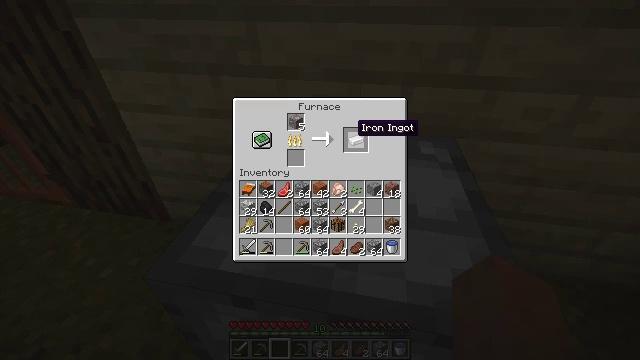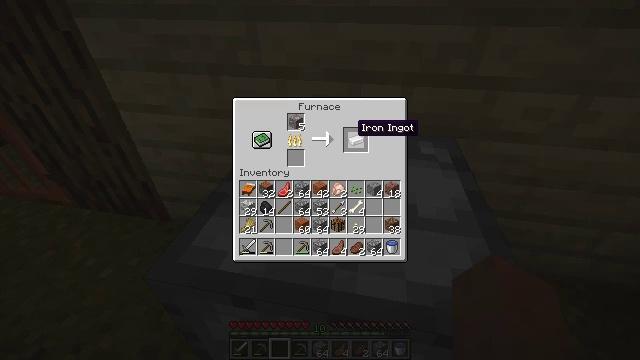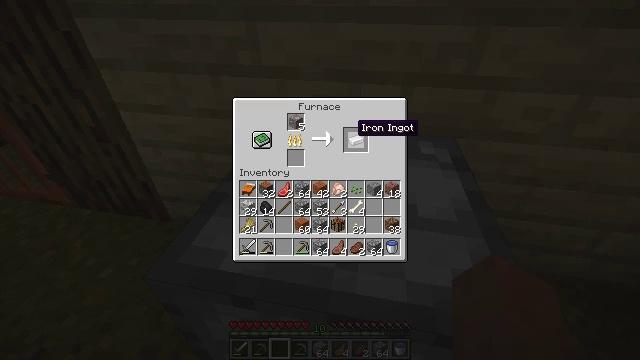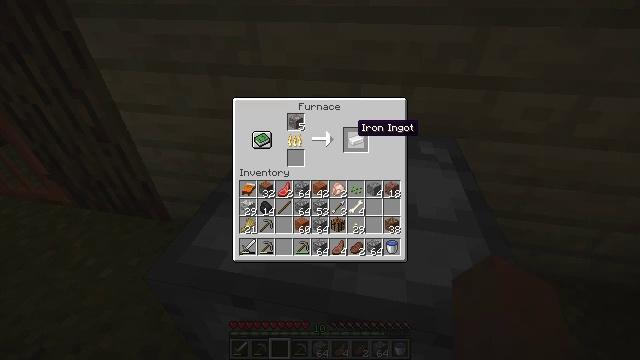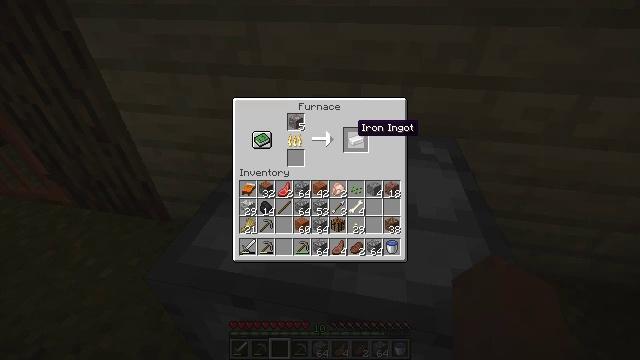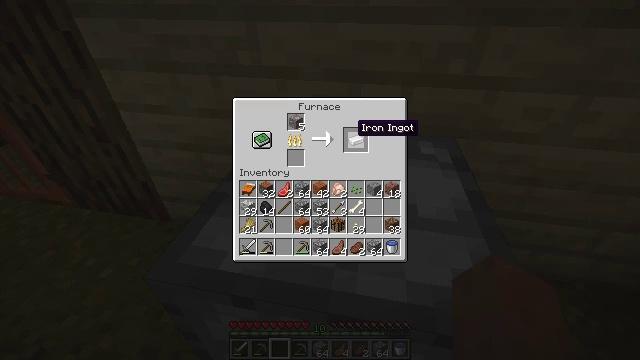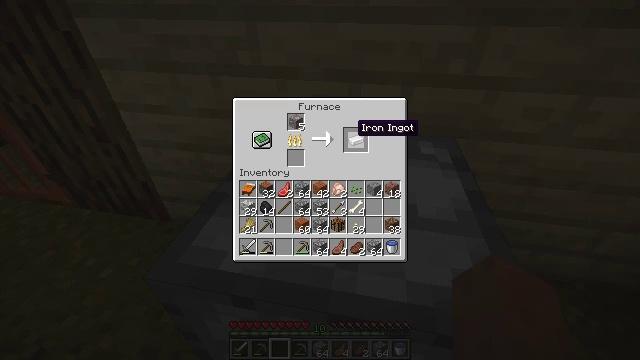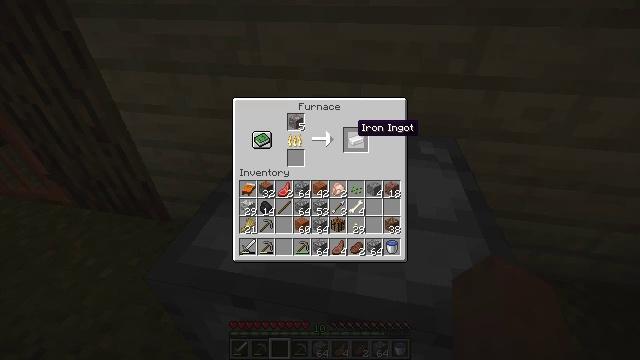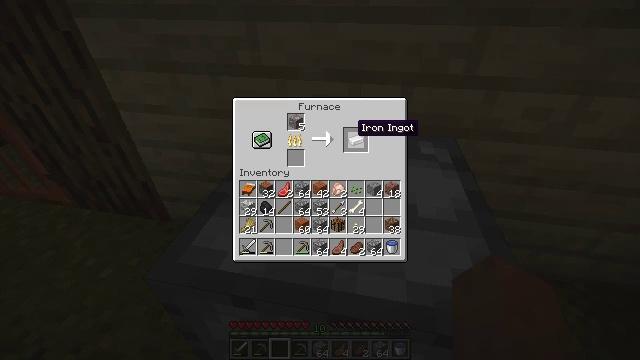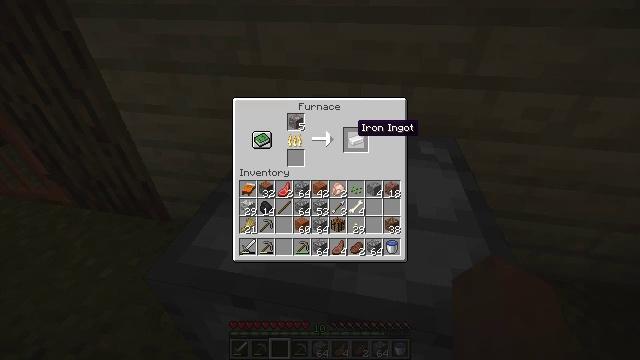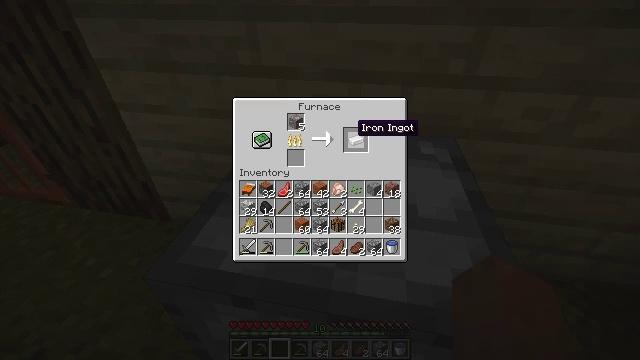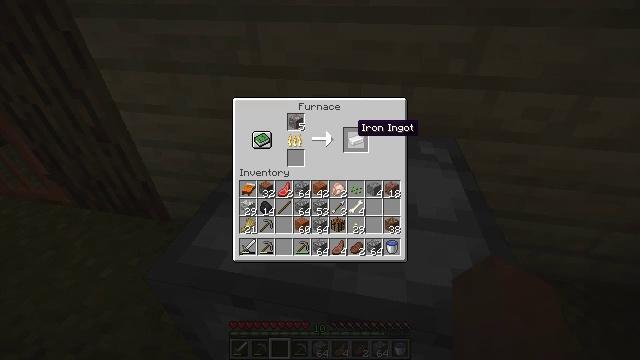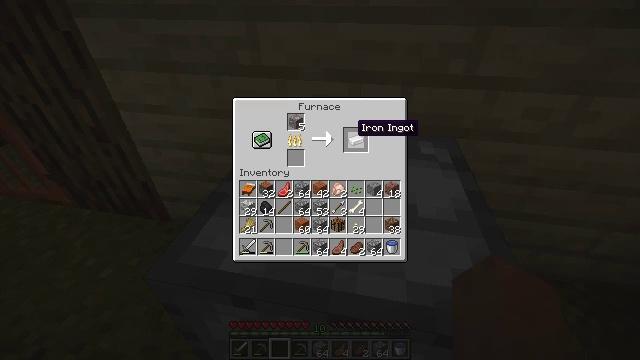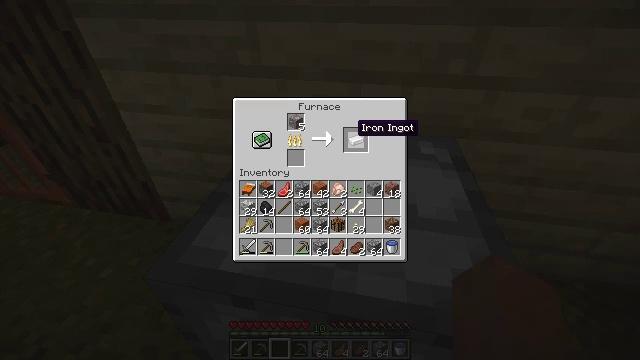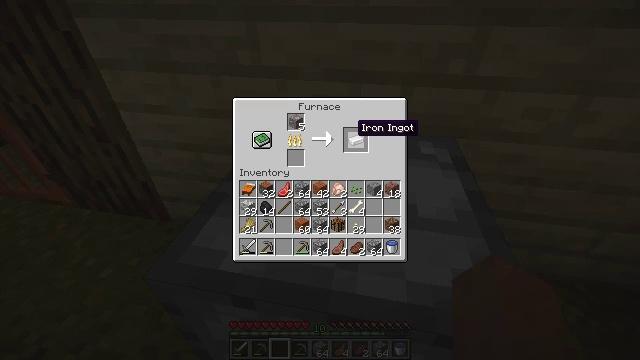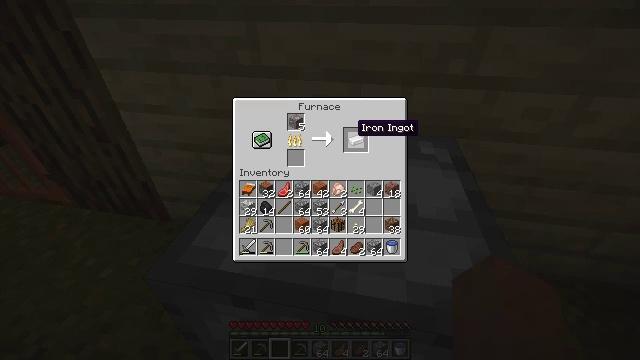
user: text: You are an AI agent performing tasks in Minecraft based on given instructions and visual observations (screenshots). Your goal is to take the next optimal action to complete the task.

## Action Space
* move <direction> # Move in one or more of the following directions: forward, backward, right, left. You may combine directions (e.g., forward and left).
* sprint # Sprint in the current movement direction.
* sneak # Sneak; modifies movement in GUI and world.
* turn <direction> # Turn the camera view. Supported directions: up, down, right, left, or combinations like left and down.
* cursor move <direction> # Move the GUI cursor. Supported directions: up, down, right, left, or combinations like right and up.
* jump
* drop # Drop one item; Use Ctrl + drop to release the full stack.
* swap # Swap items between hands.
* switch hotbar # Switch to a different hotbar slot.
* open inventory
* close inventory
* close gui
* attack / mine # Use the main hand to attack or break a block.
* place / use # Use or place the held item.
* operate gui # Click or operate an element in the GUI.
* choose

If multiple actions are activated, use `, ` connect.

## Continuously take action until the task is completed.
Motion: motion action
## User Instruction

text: Make an acacia button with an acacia plank.
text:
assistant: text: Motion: no_op
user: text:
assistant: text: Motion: no_op
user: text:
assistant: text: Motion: no_op
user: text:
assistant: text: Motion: no_op
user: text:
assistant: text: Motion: no_op
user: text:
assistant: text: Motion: no_op
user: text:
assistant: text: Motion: no_op
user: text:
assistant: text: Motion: no_op
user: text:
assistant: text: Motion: no_op
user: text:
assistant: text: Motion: no_op
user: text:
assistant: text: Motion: no_op
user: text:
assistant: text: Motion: no_op
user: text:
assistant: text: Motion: no_op
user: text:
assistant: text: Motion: no_op
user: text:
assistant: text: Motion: no_op
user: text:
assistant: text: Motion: no_op
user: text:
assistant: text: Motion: no_op
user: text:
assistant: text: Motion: no_op
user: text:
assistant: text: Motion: no_op
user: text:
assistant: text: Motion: no_op
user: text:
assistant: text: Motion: no_op
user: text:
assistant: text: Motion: no_op
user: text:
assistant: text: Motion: no_op
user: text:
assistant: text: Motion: no_op
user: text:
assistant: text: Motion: no_op
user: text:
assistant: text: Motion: no_op
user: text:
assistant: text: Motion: no_op
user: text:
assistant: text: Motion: no_op
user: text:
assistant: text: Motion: no_op
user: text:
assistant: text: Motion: no_op